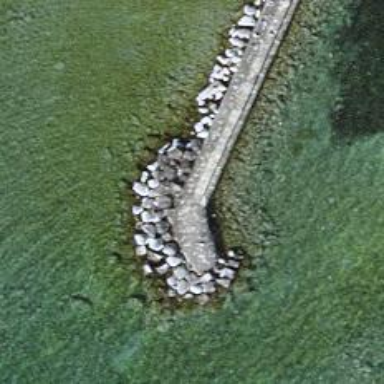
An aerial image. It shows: Man-made pier.